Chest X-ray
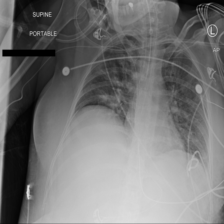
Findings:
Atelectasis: negative
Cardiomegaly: negative
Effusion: negative
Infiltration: negative
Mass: negative
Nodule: negative
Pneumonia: negative
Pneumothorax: negative
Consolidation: negative
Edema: negative
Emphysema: negative
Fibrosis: negative
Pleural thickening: negative
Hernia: negative